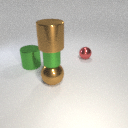
small red metal sphere to the right of large brown metal sphere